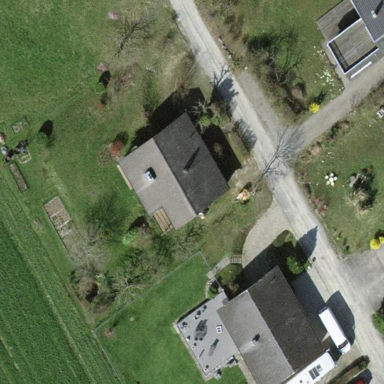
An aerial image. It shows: Simple and straightforward house.